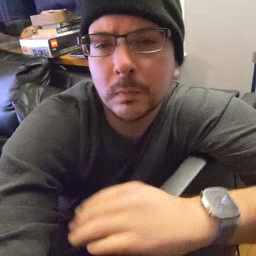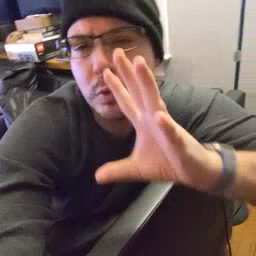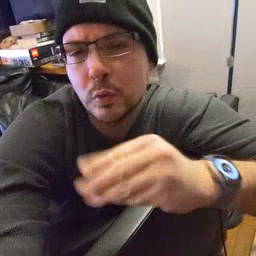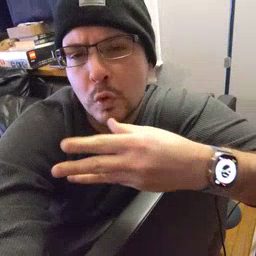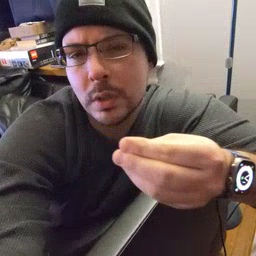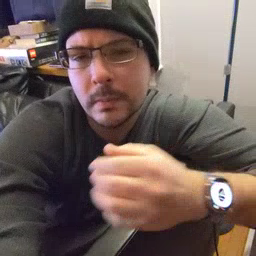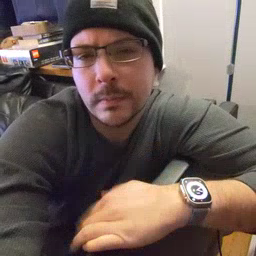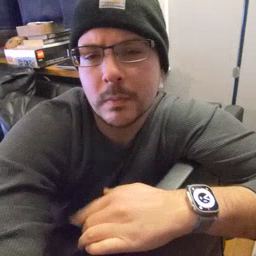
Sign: story